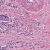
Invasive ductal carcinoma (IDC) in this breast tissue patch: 1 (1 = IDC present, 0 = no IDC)